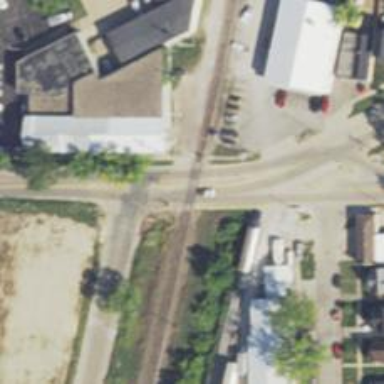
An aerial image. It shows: Railway level crossing.